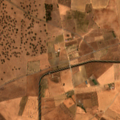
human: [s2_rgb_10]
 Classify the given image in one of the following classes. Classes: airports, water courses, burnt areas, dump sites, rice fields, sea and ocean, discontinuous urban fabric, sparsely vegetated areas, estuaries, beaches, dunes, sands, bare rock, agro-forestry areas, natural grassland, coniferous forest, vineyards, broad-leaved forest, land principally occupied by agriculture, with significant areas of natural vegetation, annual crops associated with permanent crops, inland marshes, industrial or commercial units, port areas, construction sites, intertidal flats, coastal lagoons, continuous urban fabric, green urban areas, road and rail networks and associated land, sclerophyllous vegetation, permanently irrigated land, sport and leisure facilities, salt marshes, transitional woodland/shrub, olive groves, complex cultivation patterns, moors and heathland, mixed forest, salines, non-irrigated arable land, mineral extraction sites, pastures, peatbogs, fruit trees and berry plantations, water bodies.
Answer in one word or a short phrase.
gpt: non-irrigated arable land, olive groves, agro-forestry areas